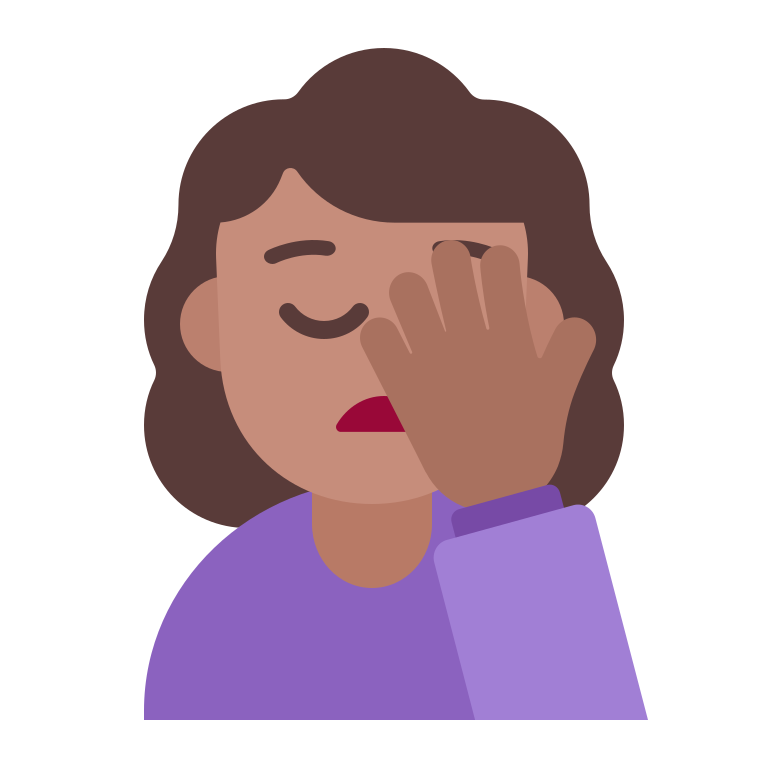
woman facepalming flat